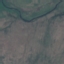
Land use / land cover: HerbaceousVegetation